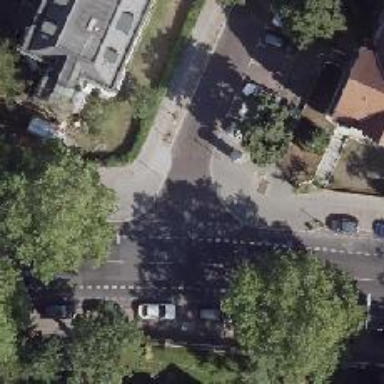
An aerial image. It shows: Living street with asphalt surface. Separate parking spaces are available on both sides.